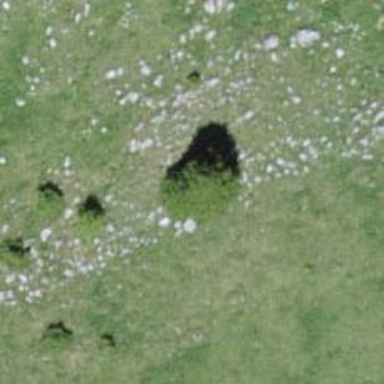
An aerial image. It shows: Needle-leaved tree in its natural environment.